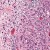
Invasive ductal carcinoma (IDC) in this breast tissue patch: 1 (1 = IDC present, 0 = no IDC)